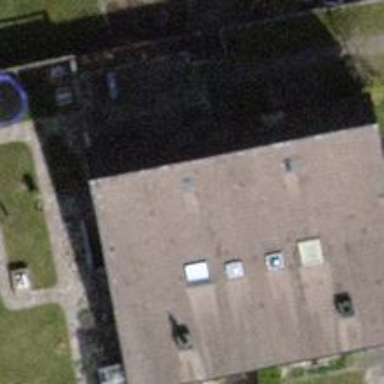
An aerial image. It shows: Terrace building.